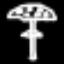
Label: mushroom